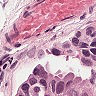
Metastatic tissue present: yes